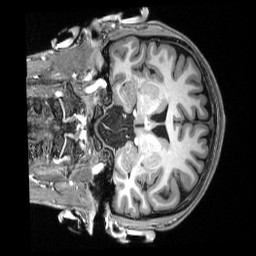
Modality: T1w
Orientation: coronal